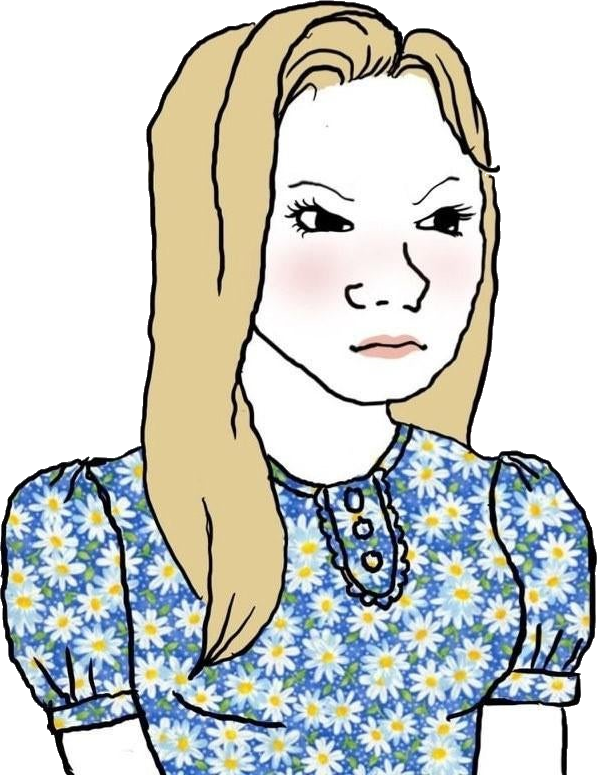
Label: 5_Trad_Wife